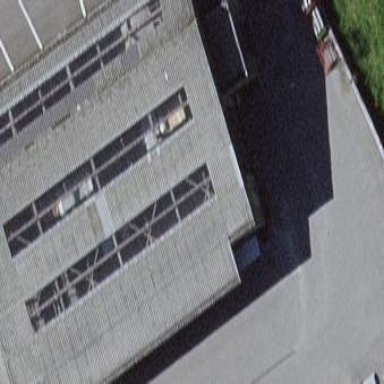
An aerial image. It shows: Industrial building.